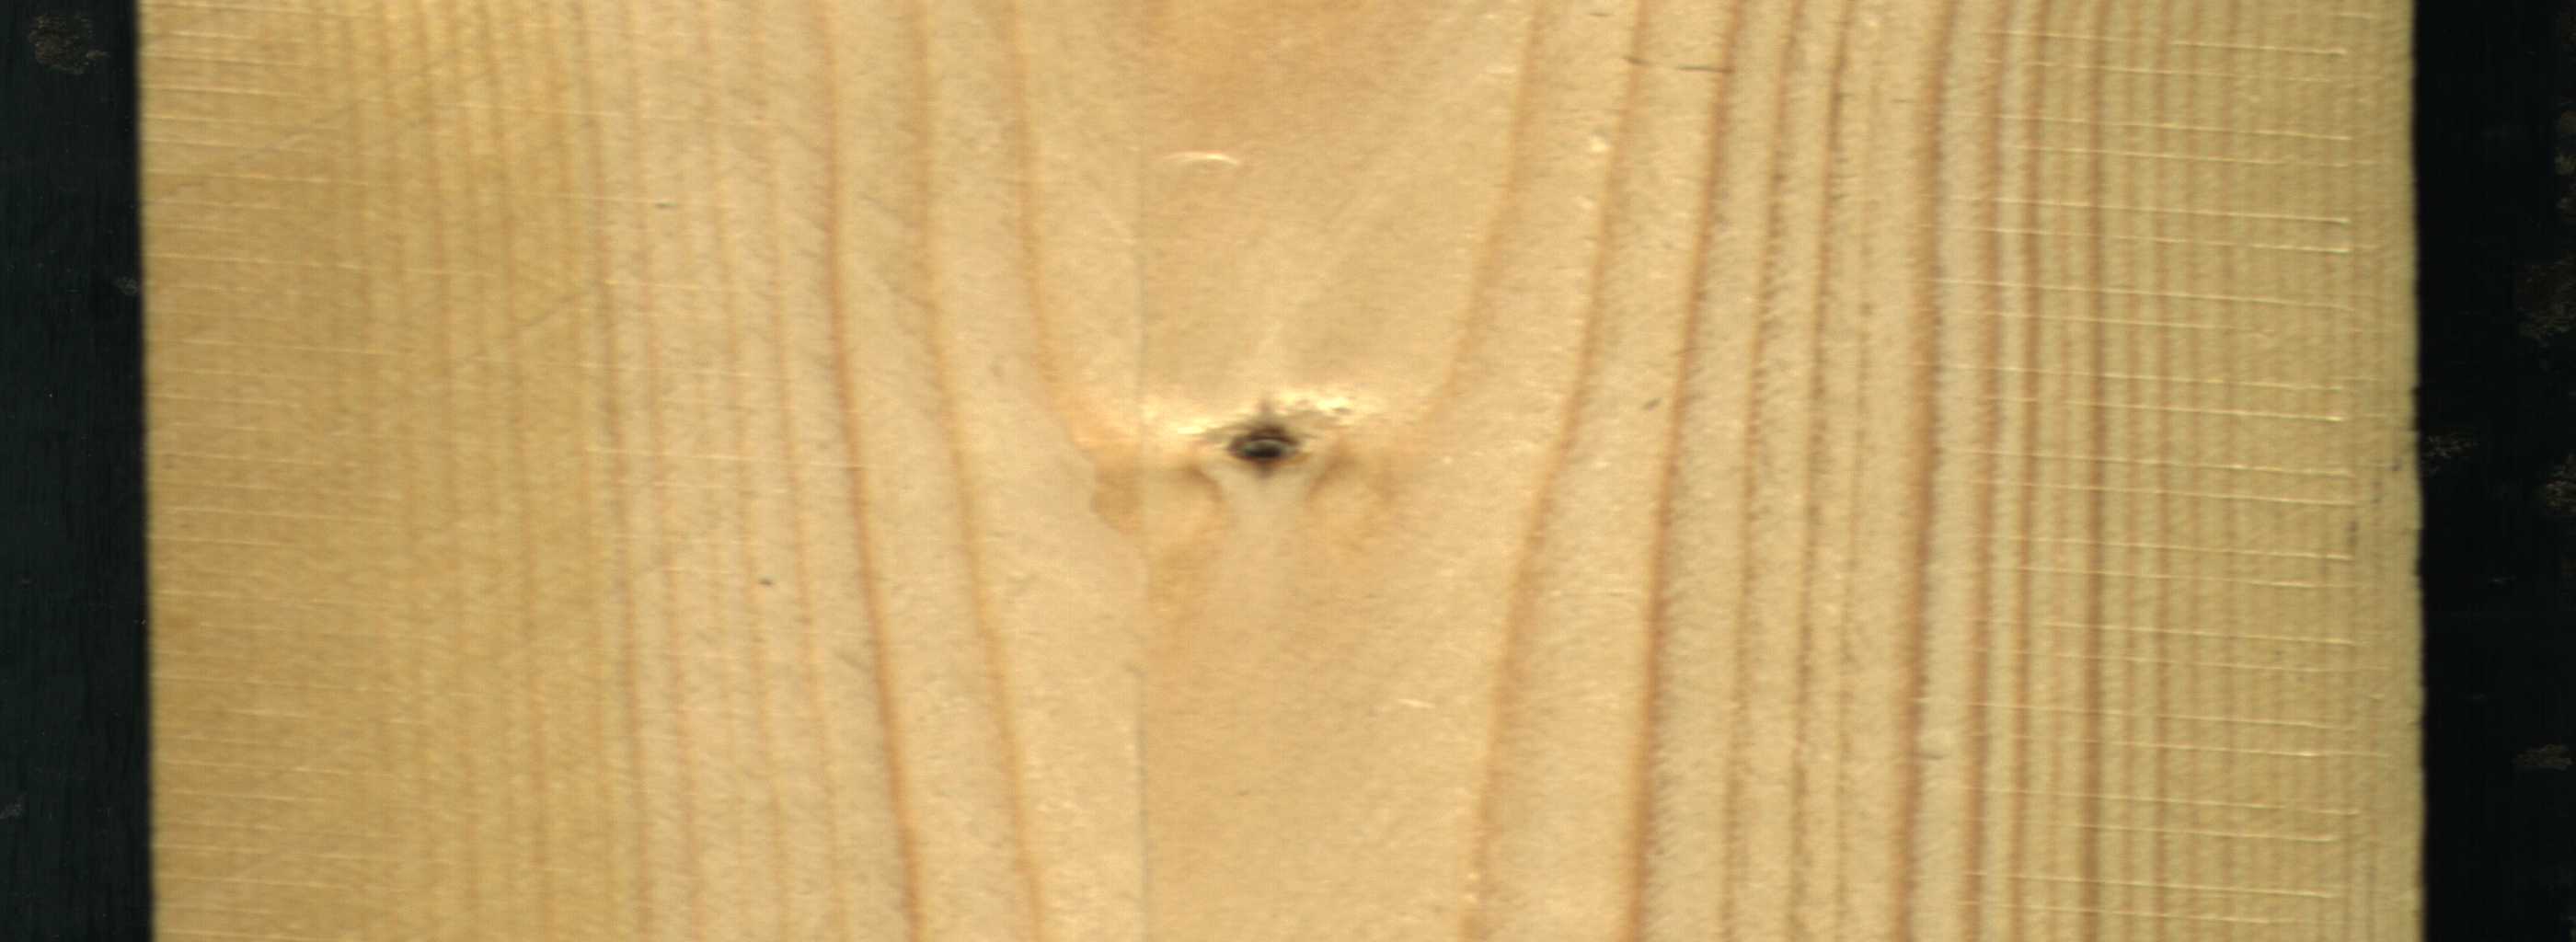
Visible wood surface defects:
Dead_Knot